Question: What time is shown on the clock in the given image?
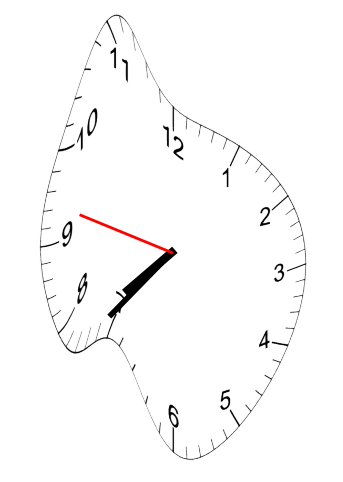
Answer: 07:36:47